Question: I try to add a popup on my tumblr, but I think it doesn't work.
Just take a look : <URL>
Click on the red banner you can see the page become black, but actually I want something like this to happen : <URL>
I simply have this code for the popup
'''
<div class="modal hide" id="infos" style="z-index:99999;">
<div class="modal-body">
<!-- http://cms-v2.local/fra/users/register?source=extern" class="popup" frameborder="0"> -->
<iframe src="http://cms-v2.local/fra/users/login?source=extern" class="popup" frameborder="0">
</iframe>
</div>
'''
and for the link it's this :
'''
<a data-toggle="modal" href="#infos"><img src="http://static.tumblr.com/dbi5jhw/WUkmytiof/banni__re-blog.gif"></a>
'''
for JS and CSS
'''
<script type="text/javascript">
<!--
function autoResize(id){
var newheight;
var newwidth;
if(document.getElementById){
newheight=document.getElementById(id).contentWindow.document .body.scrollHeight;
newwidth=document.getElementById(id).contentWindow.document .body.scrollWidth;
}
document.getElementById(id).height= (newheight) + "px";
document.getElementById(id).width= (newwidth) + "px";
}
//-->
</script>
<style>
.modal{
height:650px;
width:950px;
}
.modal-body{
height:650px;
width:950px;
padding:0;
margin:0;
max-height:2000px;
}
.popup{
height:650px;
width:950px;
padding:0;
margin:0;
}
</style>
'''
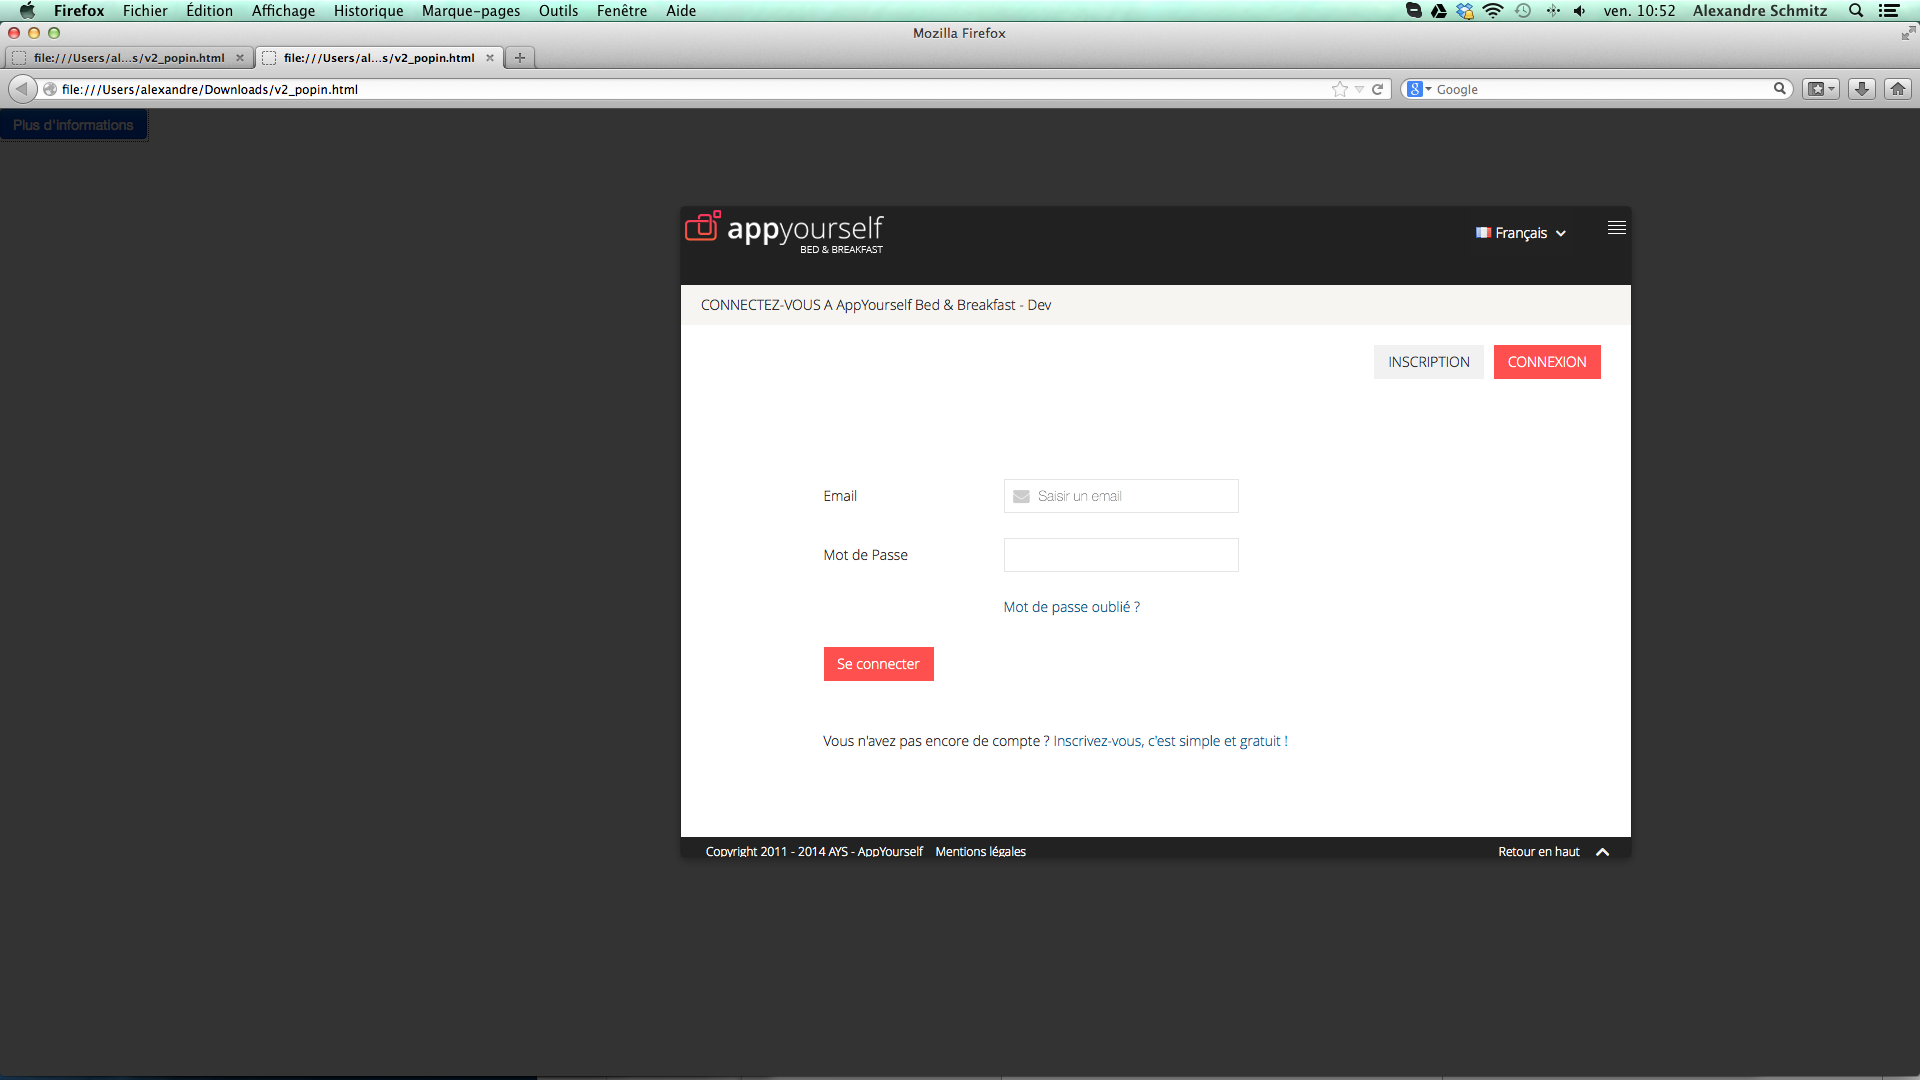
Answer: in your website you have double declaration for a '.modal' one have 'width: 950px;' second have 'width:560px' and you have conflict. You must remove 'width:950px;' and will be ok.